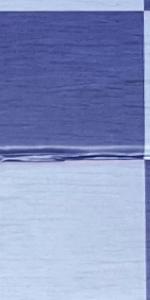
Label: Empty